Interaction volume radius: 5 \u00c5
Interaction volume height: 20 \u00c5
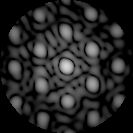
Disorder parameter: 0.3999